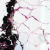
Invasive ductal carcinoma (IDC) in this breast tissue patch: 0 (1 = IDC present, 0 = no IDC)